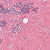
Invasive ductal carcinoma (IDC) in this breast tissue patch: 0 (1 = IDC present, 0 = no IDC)